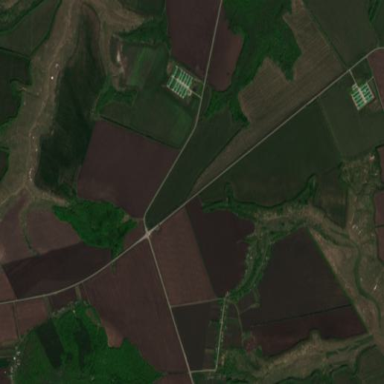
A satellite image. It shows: Picturesque farmland scene.